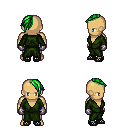
a pixel art fantasy rpg character, male body template, human, tanned skin, green robe, gold greaves, green long mohawk hairstyle, metal gloves, ghillies, four views (front, back, left, right), 2x2 character sprite sheet, small pixel art, hard edges, no anti-aliasing